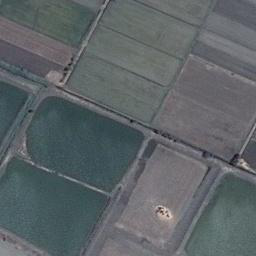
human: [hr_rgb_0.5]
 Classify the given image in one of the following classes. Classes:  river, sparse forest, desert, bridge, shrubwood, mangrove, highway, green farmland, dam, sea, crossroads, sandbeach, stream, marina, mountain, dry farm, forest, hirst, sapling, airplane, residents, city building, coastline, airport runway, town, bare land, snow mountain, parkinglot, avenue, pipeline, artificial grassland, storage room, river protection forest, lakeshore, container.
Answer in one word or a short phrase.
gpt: green farmland